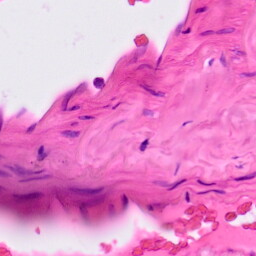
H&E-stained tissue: Lung